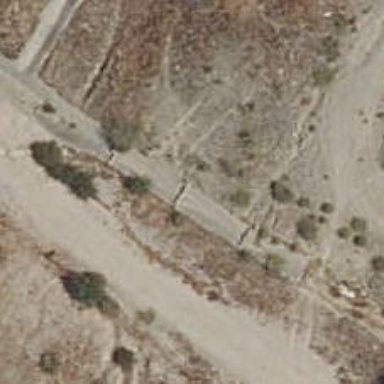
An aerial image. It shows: Dirt track road that goes through tunnel.